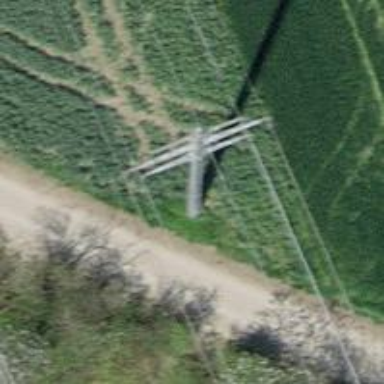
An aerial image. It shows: Power line in the image.